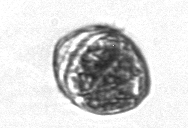
Label: Gyrodinium